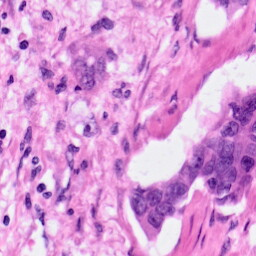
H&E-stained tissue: Pancreatic